Field crop: maize
Growth stage: 2
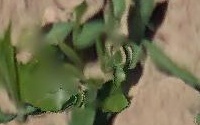
Species: maize